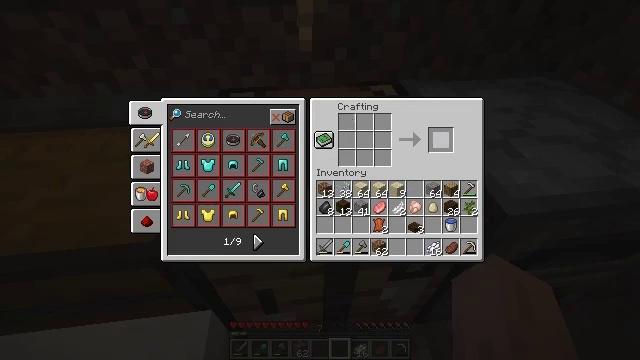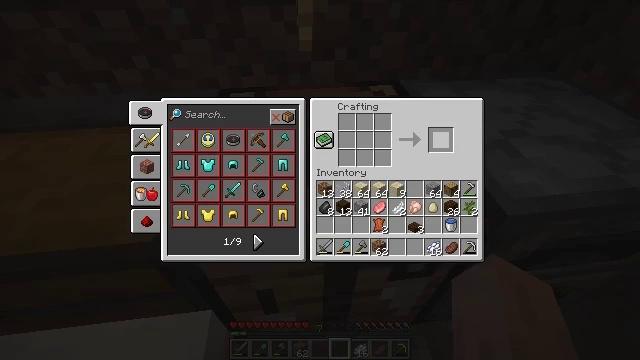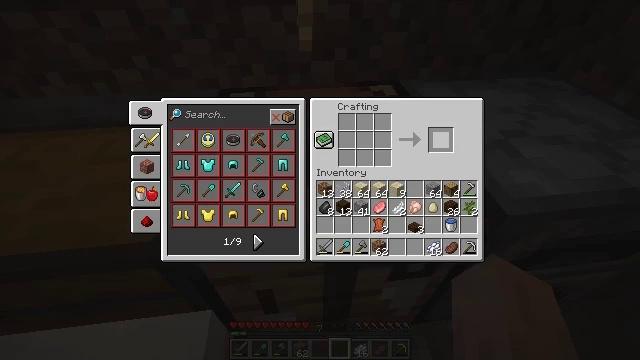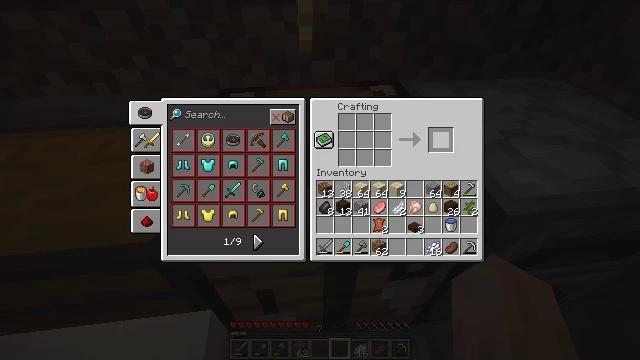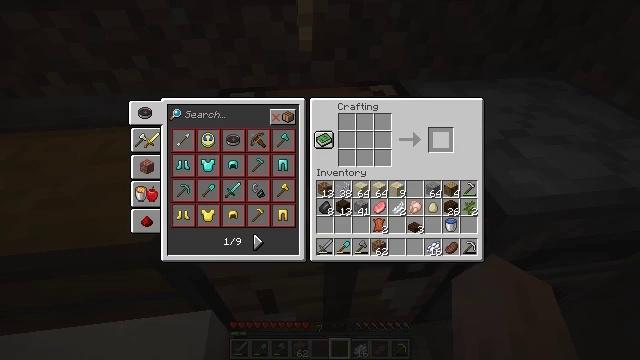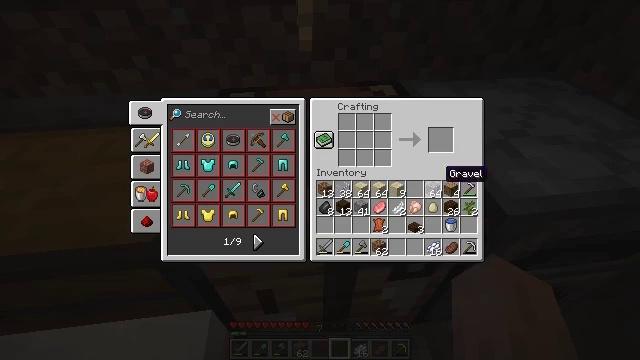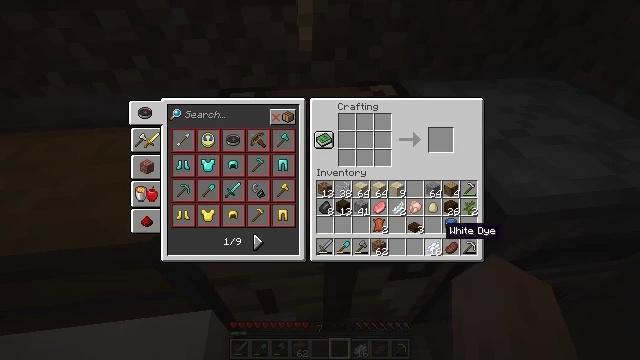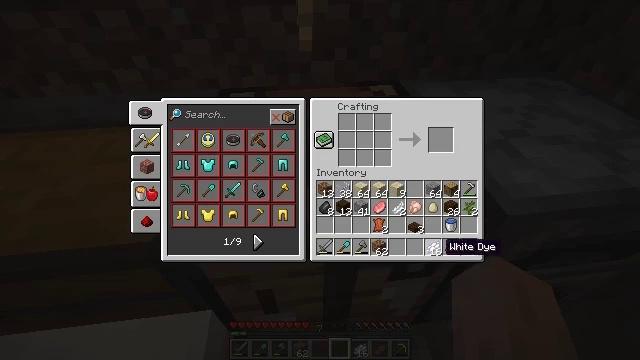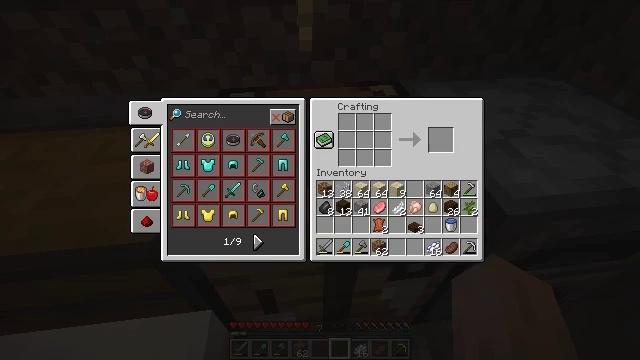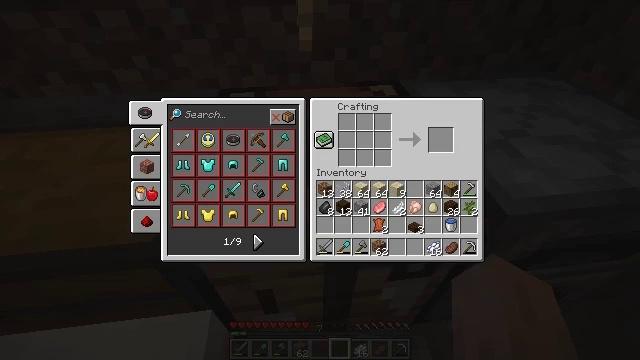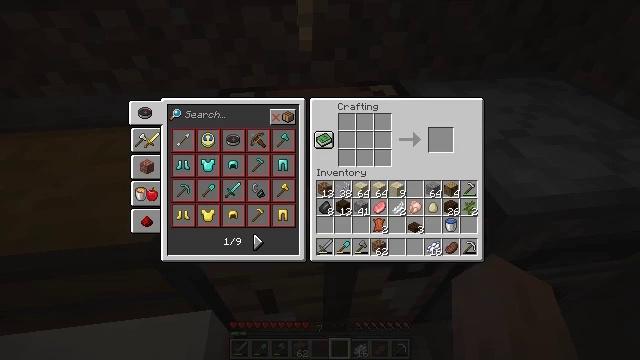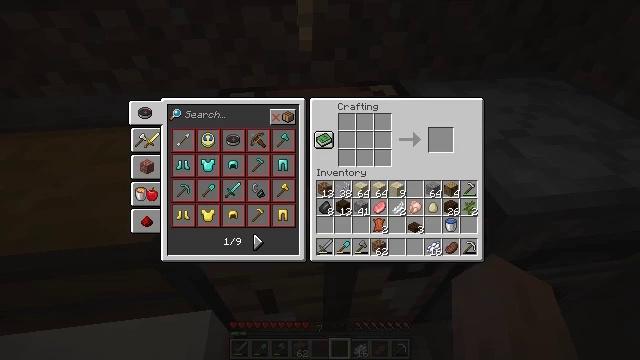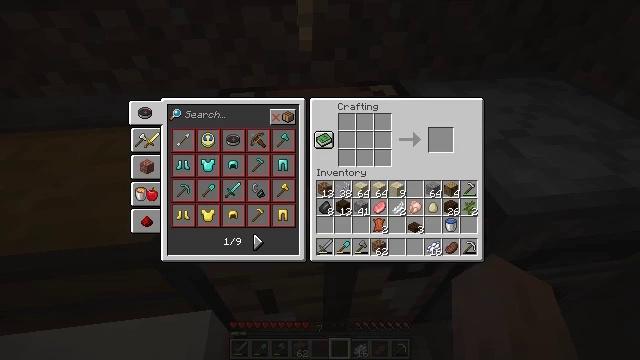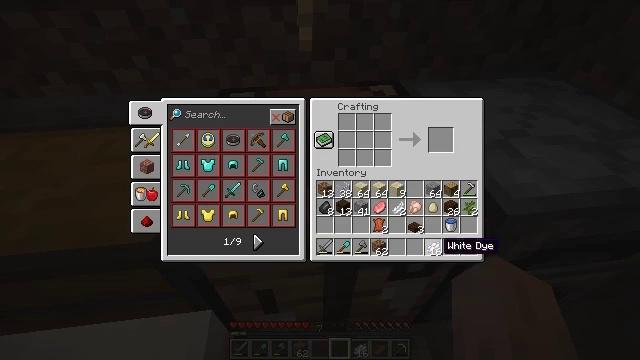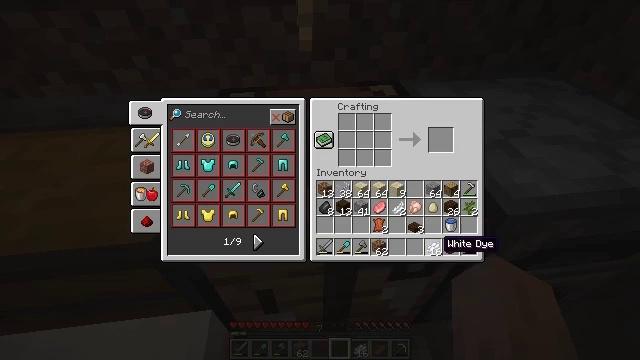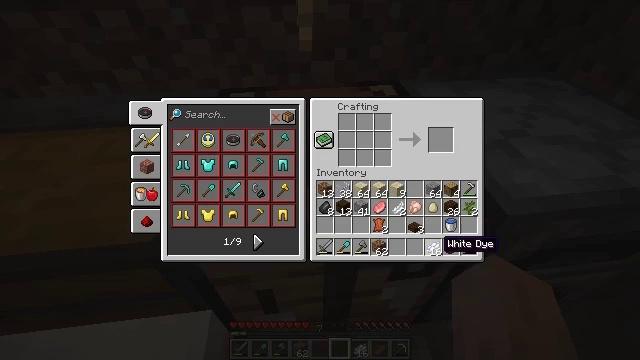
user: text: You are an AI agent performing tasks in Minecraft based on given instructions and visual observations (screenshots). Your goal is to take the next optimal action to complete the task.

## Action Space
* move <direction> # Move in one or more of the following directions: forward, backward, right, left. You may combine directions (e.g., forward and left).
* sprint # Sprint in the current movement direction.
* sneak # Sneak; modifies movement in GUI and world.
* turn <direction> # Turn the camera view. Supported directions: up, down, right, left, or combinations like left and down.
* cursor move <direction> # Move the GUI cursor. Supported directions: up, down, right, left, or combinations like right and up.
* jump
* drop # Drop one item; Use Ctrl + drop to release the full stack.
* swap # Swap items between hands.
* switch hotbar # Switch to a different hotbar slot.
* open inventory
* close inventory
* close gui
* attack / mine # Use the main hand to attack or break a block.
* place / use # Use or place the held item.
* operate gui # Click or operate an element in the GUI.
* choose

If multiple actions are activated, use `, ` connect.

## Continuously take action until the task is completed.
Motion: motion action
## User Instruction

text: Prepare materials in the crafting table to craft white concrete powder.
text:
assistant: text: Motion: sneak
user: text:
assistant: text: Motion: no_op
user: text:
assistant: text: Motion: no_op
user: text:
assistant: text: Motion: no_op
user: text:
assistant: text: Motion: turn down
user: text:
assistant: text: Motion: turn down
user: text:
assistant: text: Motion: turn down
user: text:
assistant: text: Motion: no_op
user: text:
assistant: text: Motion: no_op
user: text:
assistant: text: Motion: no_op
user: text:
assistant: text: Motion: no_op
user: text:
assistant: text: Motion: no_op
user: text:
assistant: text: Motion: no_op
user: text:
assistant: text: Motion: no_op
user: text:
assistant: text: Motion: no_op
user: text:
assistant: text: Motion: no_op
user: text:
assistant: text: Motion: no_op
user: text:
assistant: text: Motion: no_op
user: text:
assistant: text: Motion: no_op
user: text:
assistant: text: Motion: no_op
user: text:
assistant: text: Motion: sneak
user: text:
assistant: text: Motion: sneak
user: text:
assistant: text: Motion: sneak
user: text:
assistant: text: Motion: sneak, attack / mine
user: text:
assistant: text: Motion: sneak, attack / mine
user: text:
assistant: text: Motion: sneak
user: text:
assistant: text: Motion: sneak
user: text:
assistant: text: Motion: sneak
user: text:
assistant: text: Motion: sneak
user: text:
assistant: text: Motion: sneak